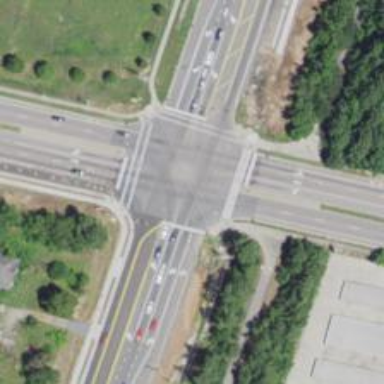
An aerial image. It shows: Controlled crossing on the road.